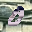
Label: 0